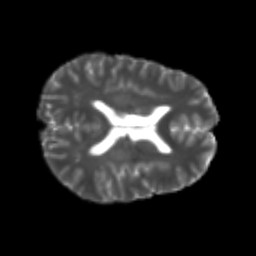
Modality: T2w
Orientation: axial
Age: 22
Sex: male
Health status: healthy
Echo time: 0.074 s